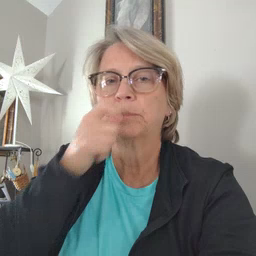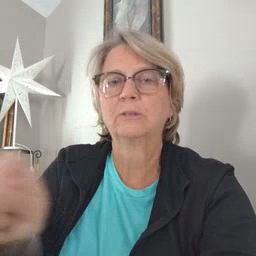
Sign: pencil